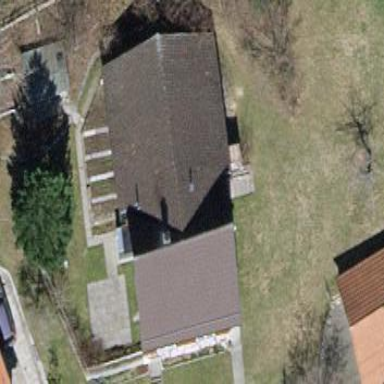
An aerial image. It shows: Simple house.